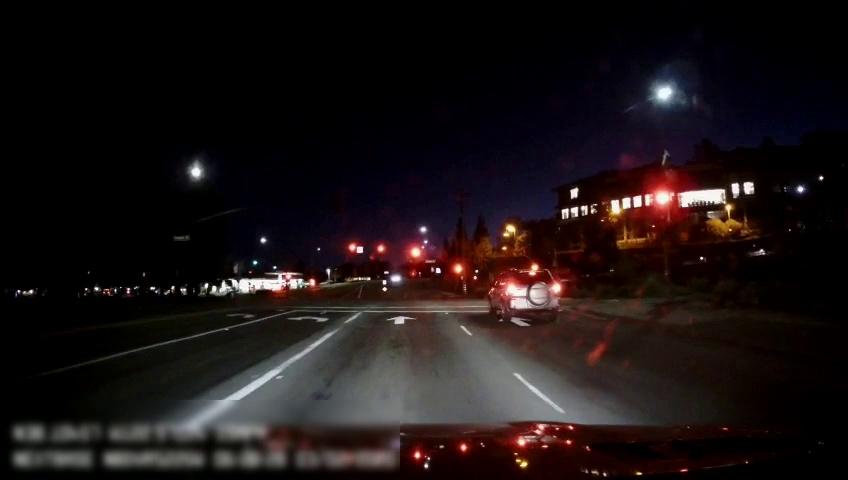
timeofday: Night
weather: Cloudy
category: Drivable Space
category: Vehicles | SUV
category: Lanes | Current Lane
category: Lanes | Current Lane
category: Lanes | Alternate Lane
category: Lanes | Opposite Lane
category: Lanes | Opposite Lane
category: Traffic | Lights
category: Traffic | Lights
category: Traffic | Lights
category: Traffic | Lights